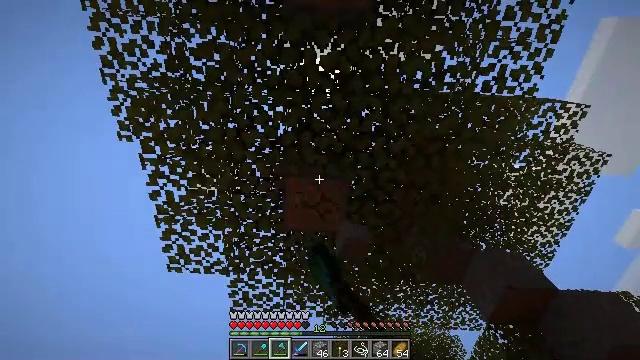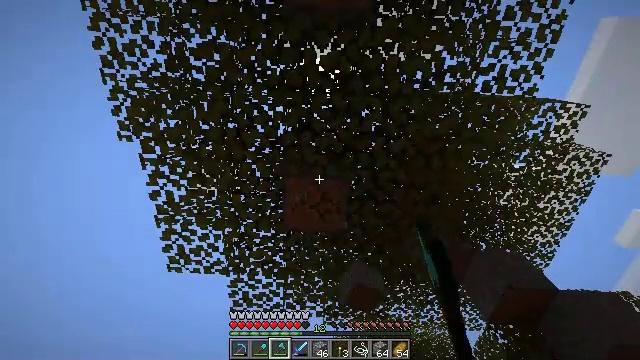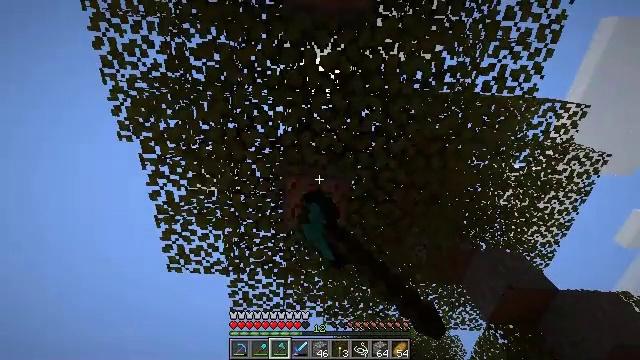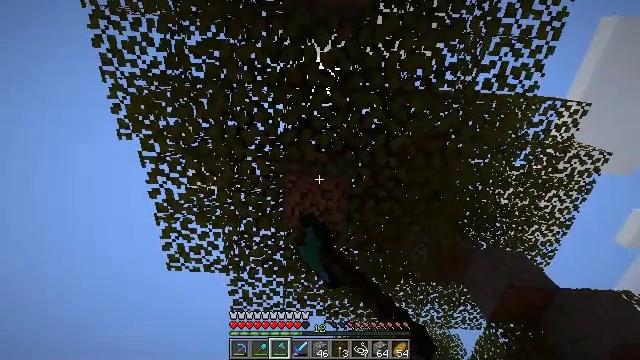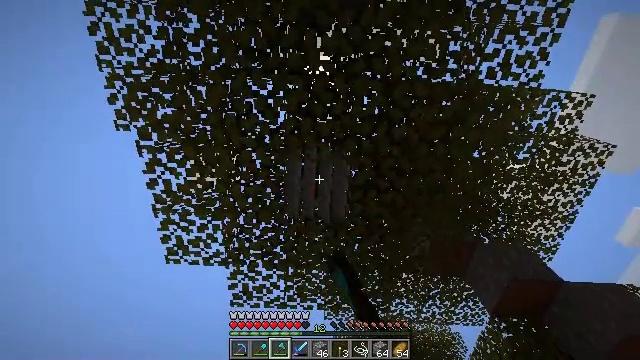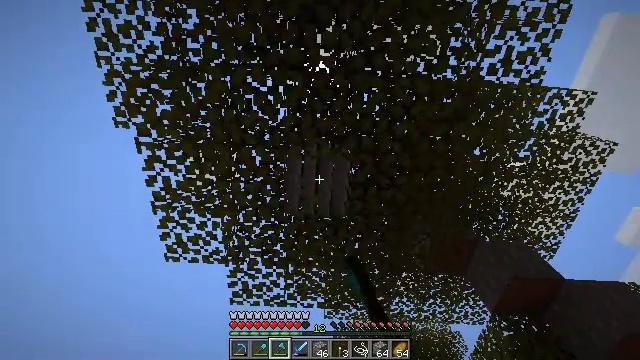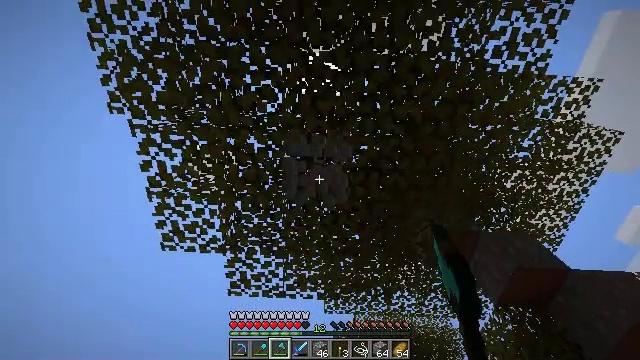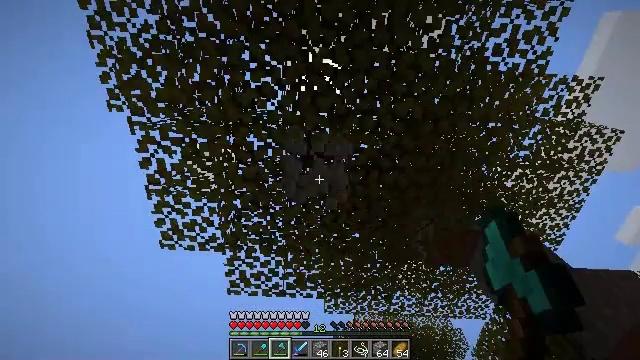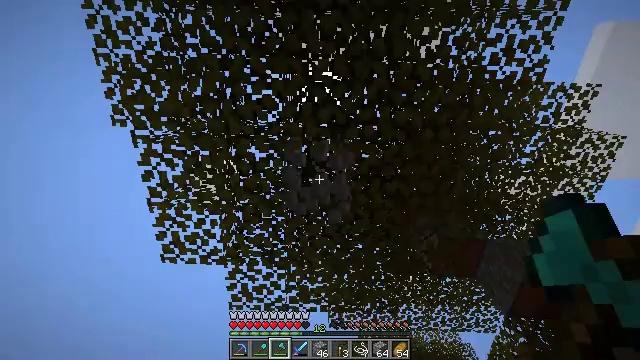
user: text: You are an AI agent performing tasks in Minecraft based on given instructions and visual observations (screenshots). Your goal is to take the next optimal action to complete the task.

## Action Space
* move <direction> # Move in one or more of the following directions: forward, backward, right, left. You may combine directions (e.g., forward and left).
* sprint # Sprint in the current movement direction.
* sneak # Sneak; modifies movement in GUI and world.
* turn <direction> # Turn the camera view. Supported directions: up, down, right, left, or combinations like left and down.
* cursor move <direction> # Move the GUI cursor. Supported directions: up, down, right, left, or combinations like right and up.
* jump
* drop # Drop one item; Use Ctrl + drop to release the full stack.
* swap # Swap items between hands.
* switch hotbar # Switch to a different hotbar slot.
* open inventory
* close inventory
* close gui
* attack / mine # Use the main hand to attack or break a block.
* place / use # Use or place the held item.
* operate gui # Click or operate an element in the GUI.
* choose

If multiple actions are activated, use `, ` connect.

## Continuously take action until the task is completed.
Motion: motion action
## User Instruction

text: Chop down the acacia log.
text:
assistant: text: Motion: attack / mine
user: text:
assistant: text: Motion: attack / mine
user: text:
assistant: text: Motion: move forward, attack / mine
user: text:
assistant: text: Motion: move forward, attack / mine
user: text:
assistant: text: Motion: move forward, attack / mine
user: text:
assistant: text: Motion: attack / mine
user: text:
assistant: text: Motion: attack / mine
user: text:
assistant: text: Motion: turn left and up, attack / mine
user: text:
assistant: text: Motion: attack / mine